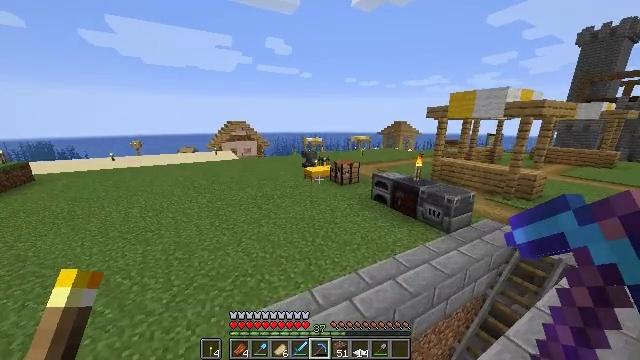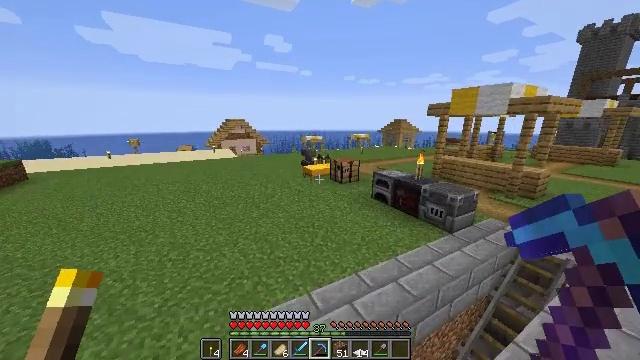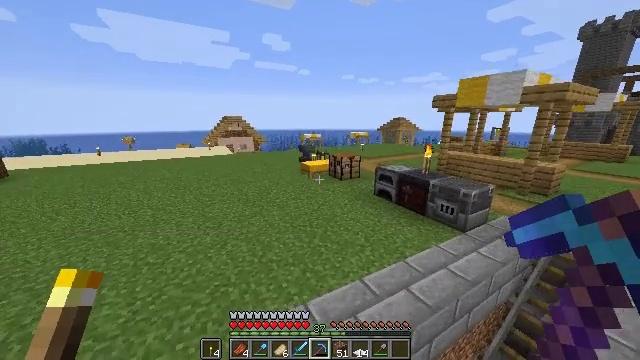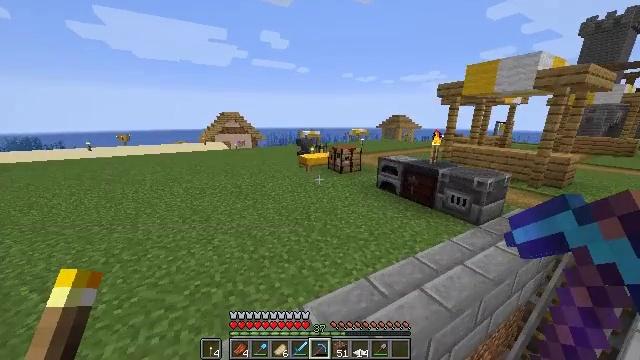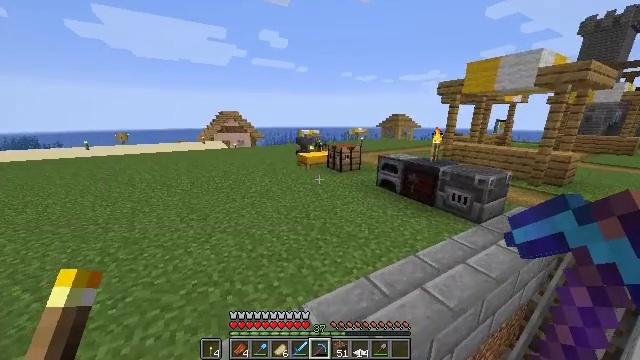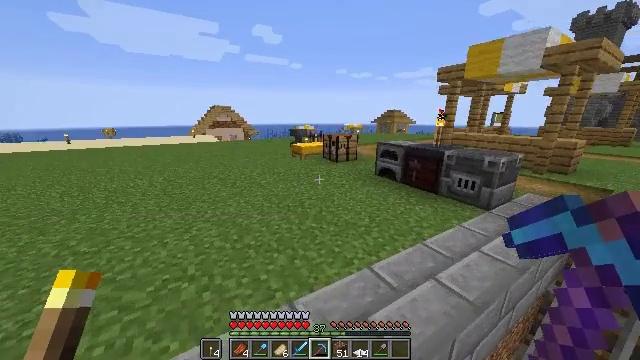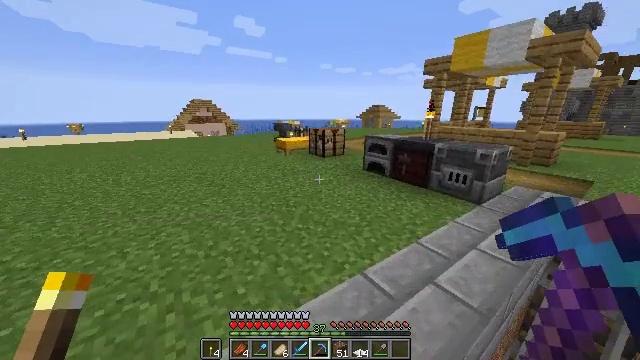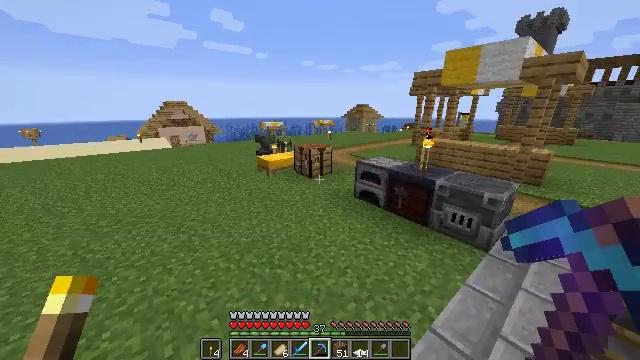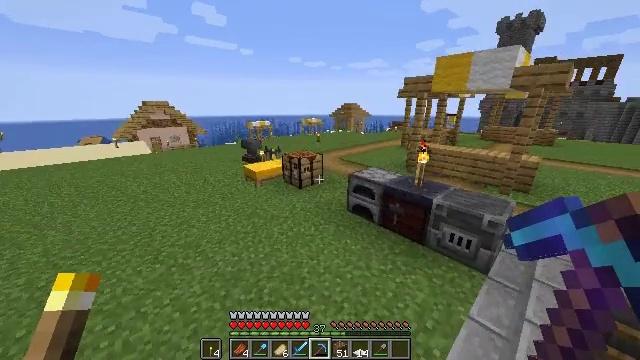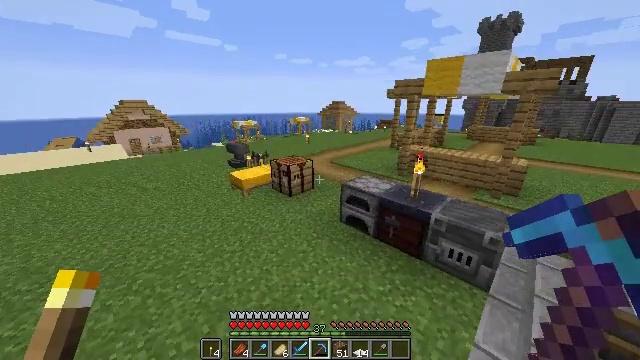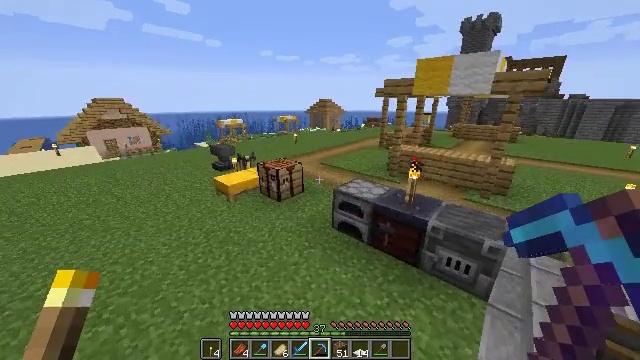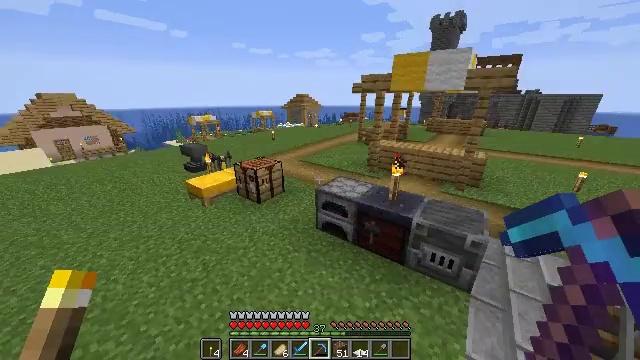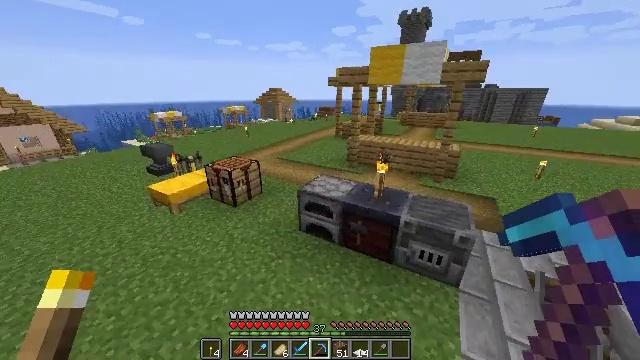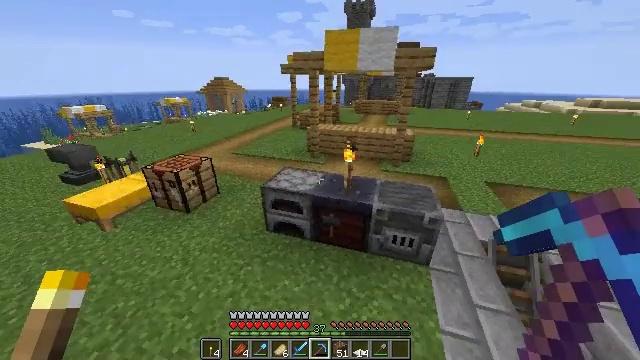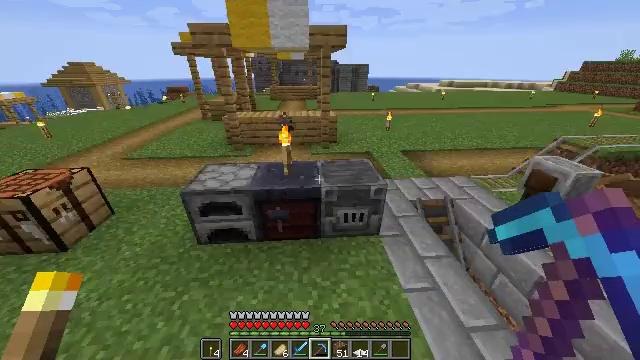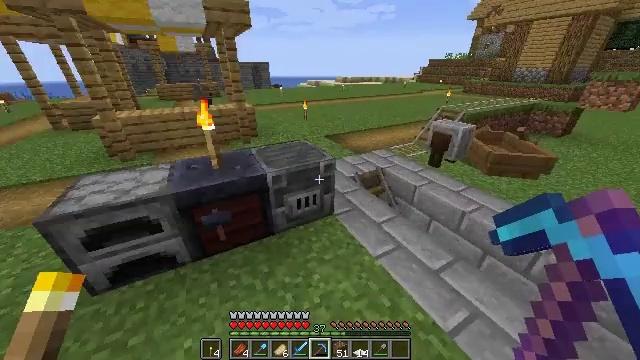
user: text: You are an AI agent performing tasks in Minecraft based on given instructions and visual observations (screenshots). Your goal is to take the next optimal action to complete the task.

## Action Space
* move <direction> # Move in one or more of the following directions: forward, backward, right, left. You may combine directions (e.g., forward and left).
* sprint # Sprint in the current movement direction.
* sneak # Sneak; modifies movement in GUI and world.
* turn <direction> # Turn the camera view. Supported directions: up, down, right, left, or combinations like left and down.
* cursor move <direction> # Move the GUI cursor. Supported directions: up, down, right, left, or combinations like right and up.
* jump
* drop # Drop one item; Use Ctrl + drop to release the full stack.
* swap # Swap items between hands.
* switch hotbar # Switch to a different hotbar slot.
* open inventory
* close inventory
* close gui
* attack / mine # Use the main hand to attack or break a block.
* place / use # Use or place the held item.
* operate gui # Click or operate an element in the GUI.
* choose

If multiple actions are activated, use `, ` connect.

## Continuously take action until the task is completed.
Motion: motion action
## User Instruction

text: Break the smithing table to move it.
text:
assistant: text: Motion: move forward, jump
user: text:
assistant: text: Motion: move forward, jump
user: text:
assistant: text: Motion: move forward, jump
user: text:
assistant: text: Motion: move forward, sprint, jump
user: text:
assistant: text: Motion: move forward, sprint, turn right, jump
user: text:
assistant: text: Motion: move forward, sprint, turn right and down, jump
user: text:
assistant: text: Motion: move forward, sprint, turn right, jump
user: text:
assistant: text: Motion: move forward, turn right, jump
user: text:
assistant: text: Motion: move forward, turn right, jump
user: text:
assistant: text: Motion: move forward, turn right, jump
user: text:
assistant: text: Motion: move forward, turn right and down, jump
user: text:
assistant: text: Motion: move forward, turn right and down, jump
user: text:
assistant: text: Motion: move forward, turn right and down, jump
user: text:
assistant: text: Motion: move forward, turn right and down
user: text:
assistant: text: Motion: turn right
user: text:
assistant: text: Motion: turn right
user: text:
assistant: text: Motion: turn right
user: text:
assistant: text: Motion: no_op
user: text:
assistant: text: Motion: no_op
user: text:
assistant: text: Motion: turn left
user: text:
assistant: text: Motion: turn left
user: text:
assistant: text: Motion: move forward, turn left
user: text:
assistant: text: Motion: move forward, turn left and down
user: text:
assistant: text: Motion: move forward, turn left and down
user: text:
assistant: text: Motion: turn down
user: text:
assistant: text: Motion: turn right and down
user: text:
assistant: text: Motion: turn right and down
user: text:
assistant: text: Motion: turn right and down
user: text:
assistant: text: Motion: turn right
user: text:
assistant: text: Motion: turn right